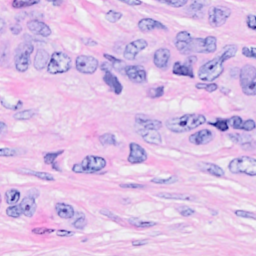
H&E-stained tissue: Breast